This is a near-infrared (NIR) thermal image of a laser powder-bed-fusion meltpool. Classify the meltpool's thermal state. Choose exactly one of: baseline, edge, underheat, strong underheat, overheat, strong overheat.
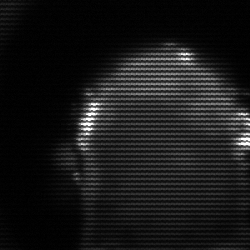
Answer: baseline